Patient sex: M
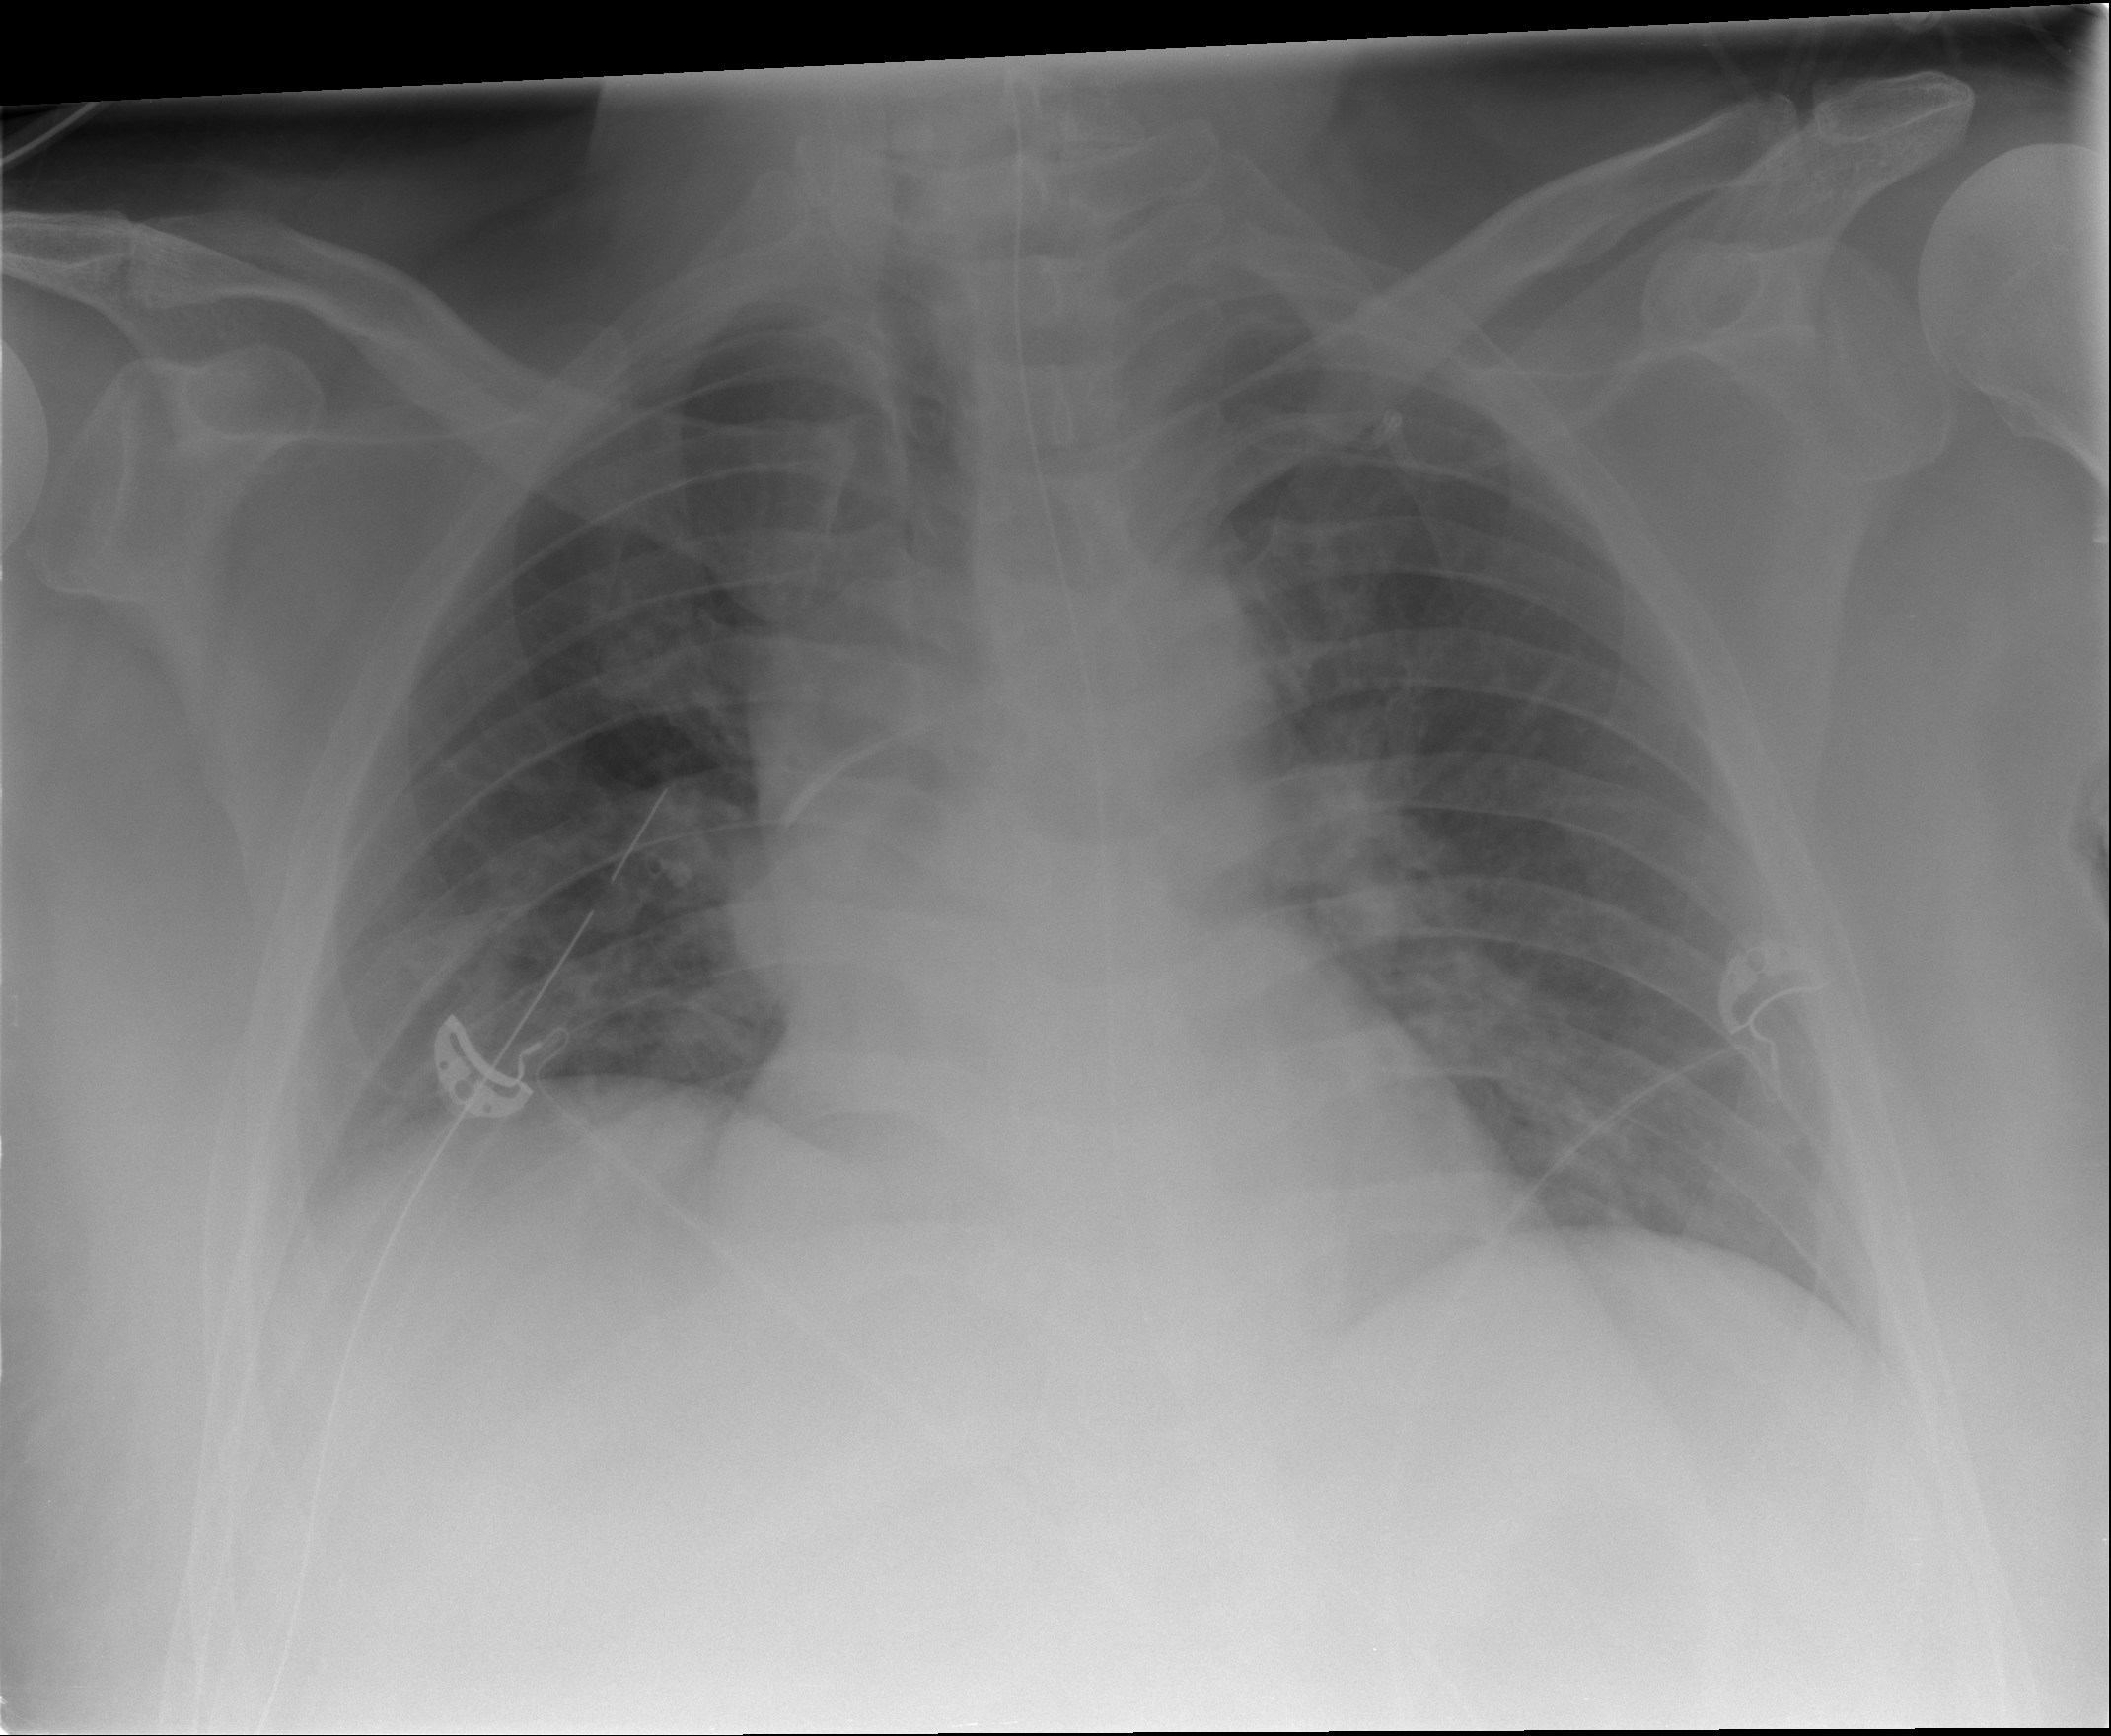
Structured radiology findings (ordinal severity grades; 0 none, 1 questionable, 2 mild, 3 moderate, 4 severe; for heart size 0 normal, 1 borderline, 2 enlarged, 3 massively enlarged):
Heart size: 2
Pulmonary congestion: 2
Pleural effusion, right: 2
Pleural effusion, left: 0
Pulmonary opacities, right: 0
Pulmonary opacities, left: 0
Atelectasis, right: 0
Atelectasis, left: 2